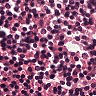
Metastatic tissue present: no